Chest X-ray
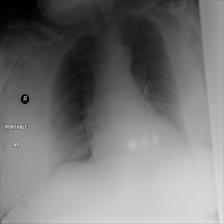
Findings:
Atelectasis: negative
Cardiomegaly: negative
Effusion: negative
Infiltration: negative
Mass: negative
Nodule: negative
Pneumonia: negative
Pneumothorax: negative
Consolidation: negative
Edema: negative
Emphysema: negative
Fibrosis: negative
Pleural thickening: negative
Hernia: negative